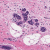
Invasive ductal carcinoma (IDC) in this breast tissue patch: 0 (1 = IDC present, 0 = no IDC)